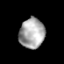
Tissue: prostate
Cell type: Endothelial cells
Senescence score: 0.7147
Nuclear area (px): 739
Mean DAPI intensity: 169.644